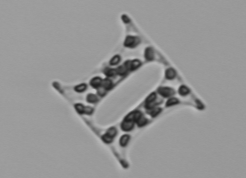
Label: Eucampia